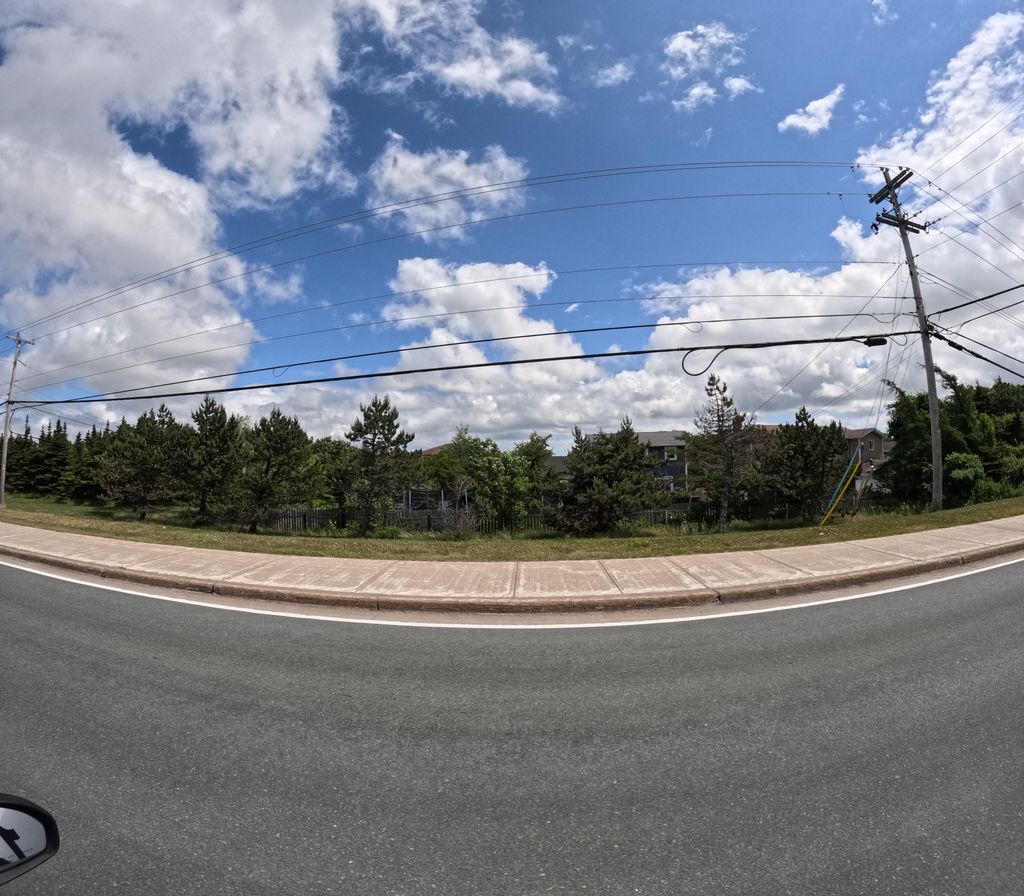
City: st_johns